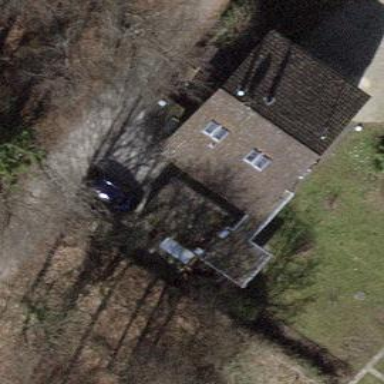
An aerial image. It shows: Garage building.